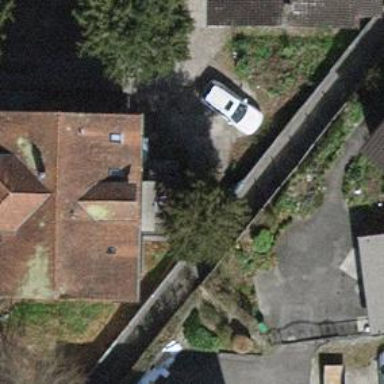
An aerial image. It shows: Detached building.